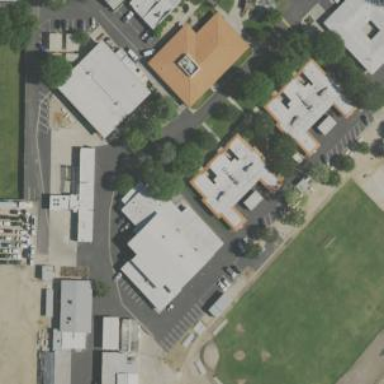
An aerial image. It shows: School.